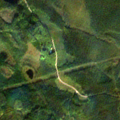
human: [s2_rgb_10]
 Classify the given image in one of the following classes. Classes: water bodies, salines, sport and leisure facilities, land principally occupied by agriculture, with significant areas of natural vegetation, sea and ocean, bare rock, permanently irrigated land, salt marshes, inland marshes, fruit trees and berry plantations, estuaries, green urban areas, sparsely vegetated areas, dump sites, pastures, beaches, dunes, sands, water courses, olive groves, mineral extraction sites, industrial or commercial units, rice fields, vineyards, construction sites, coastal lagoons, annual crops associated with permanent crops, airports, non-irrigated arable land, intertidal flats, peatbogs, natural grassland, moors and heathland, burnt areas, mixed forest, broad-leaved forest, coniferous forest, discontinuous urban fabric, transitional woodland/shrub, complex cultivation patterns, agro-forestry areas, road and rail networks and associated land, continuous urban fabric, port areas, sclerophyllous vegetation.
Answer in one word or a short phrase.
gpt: coniferous forest